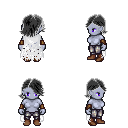
a pixel art fantasy rpg character, female body template, dark elf, purple skin, white tattered cape, metal pants, gray swoop hairstyle, cloth bracers, brown shoes, four views (front, back, left, right), 2x2 character sprite sheet, small pixel art, hard edges, no anti-aliasing